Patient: sex M, age 77
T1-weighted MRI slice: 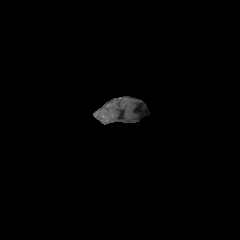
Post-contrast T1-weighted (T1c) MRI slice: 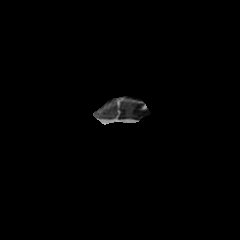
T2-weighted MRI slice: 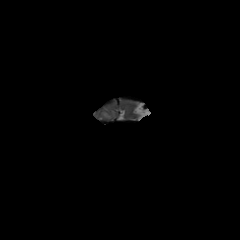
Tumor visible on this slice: yes
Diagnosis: Glioblastoma, IDH-wildtype
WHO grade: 4